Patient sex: M
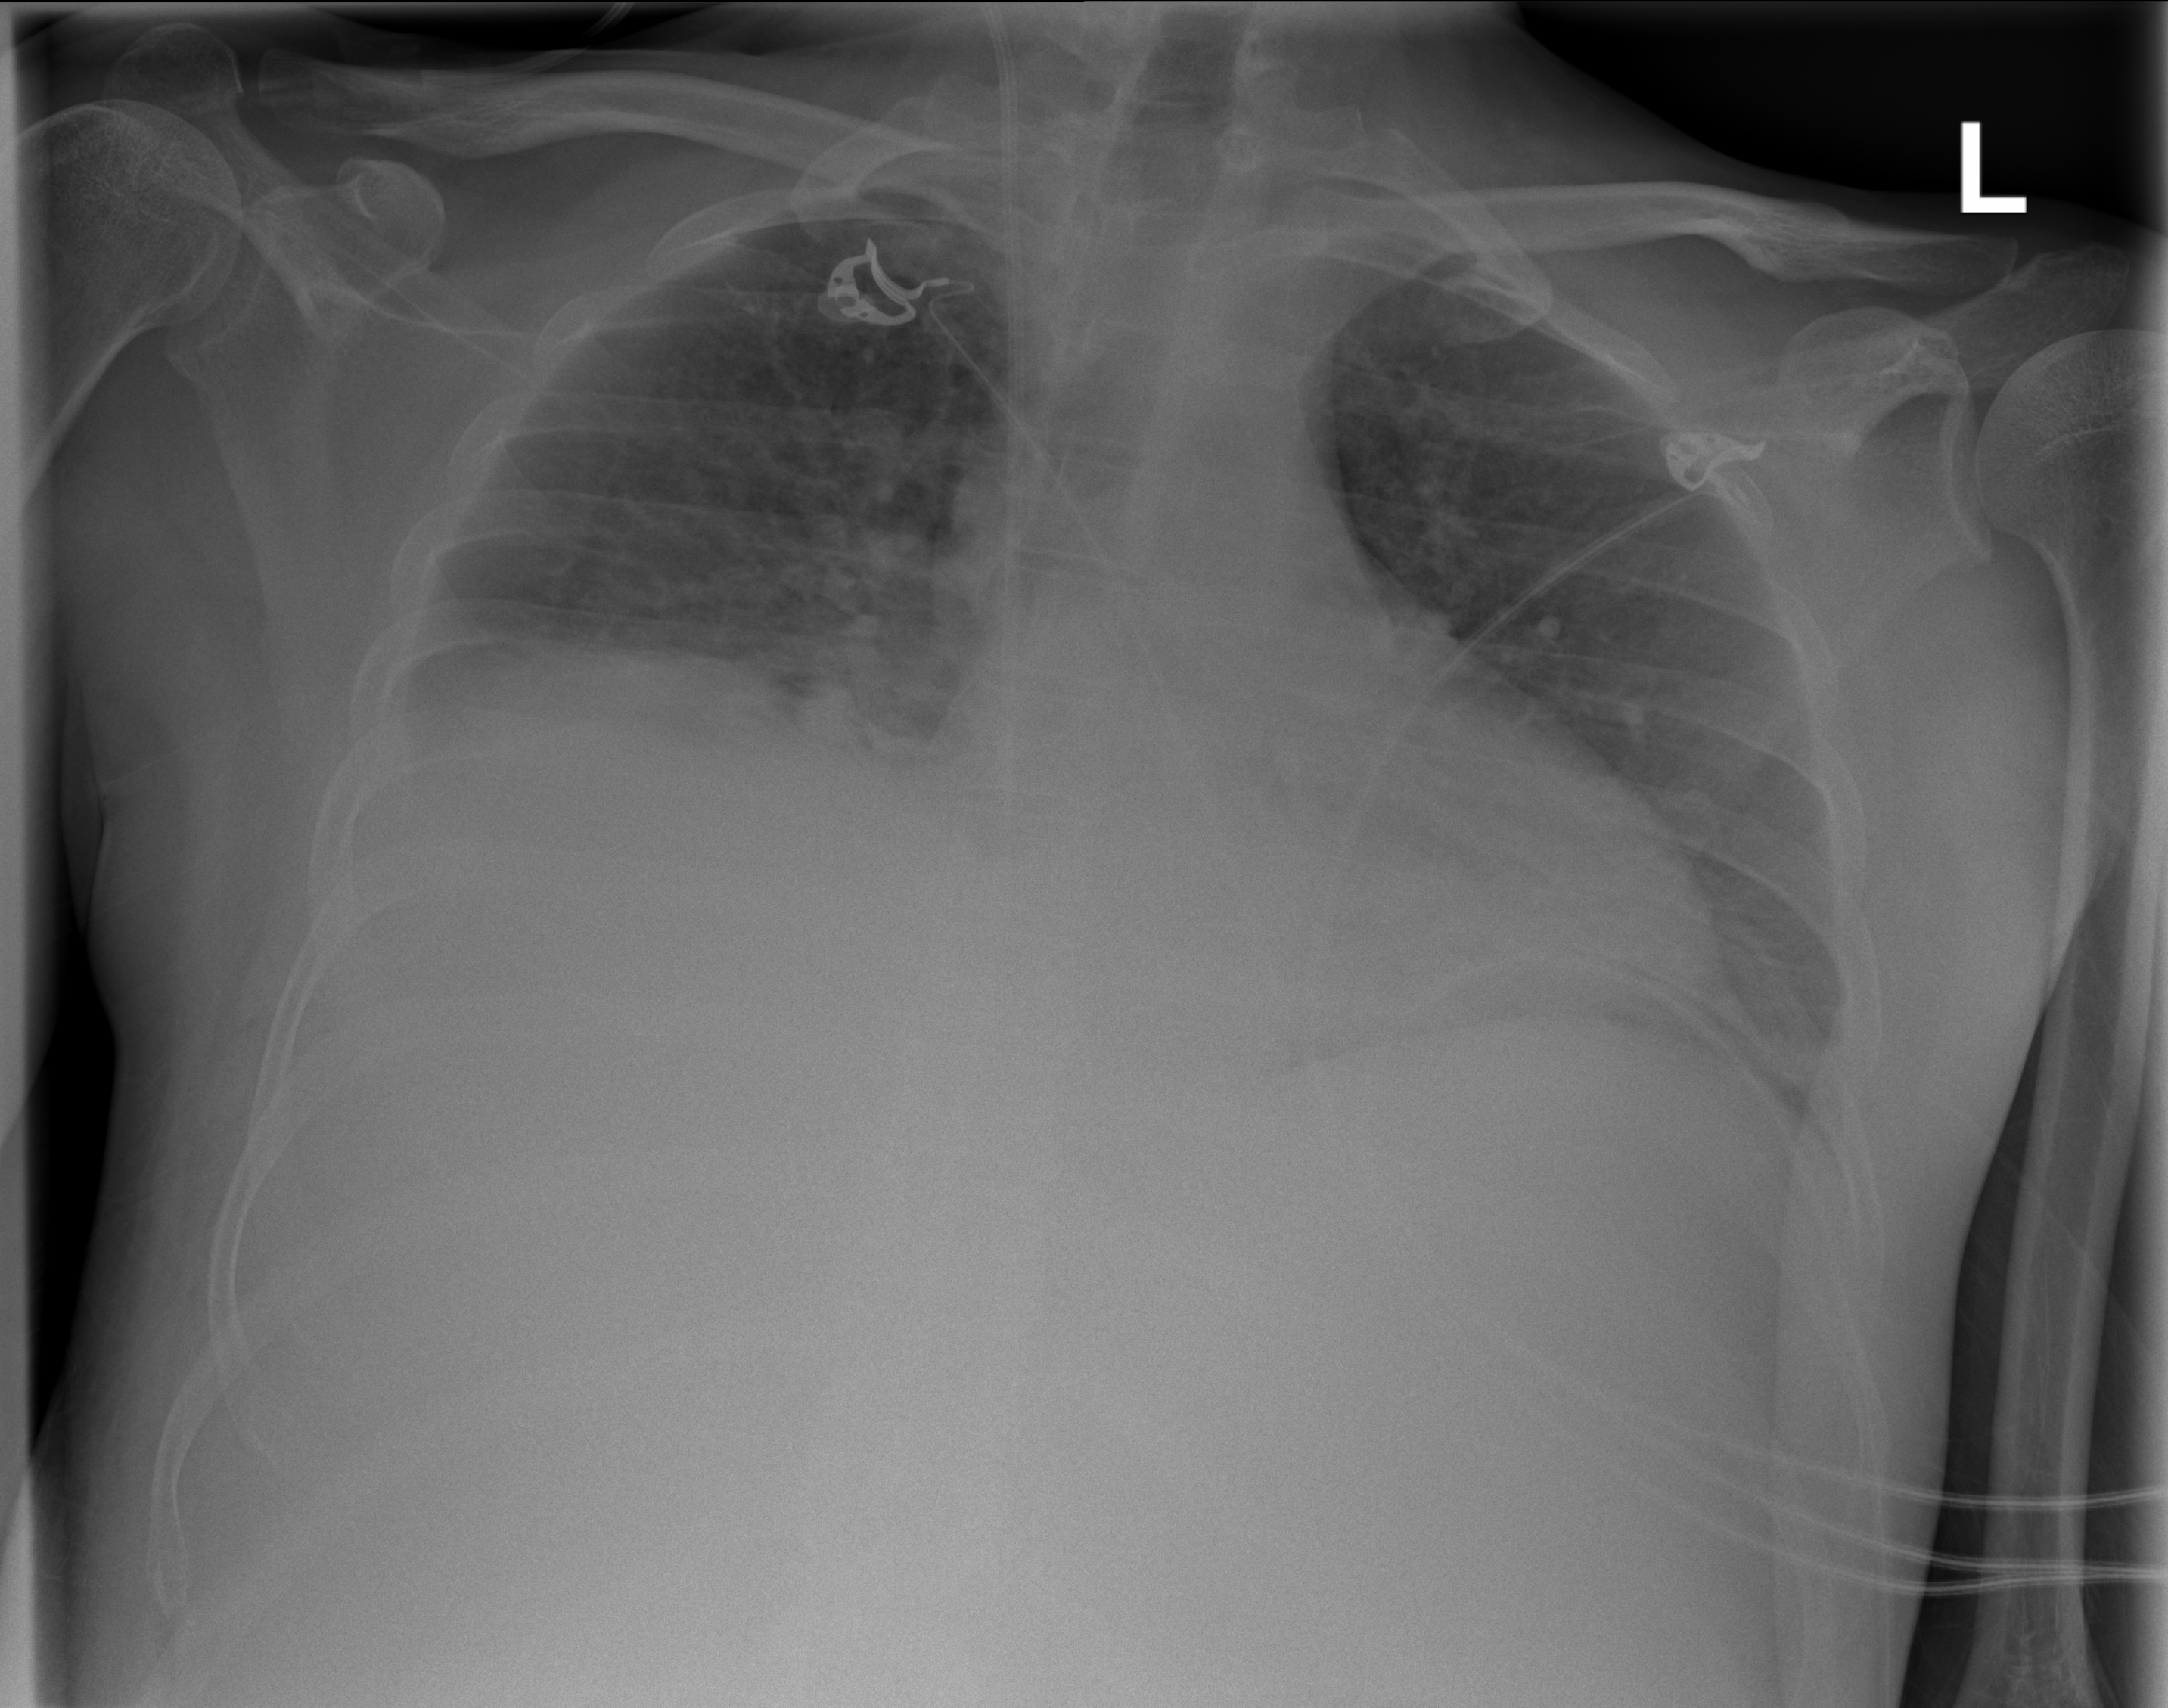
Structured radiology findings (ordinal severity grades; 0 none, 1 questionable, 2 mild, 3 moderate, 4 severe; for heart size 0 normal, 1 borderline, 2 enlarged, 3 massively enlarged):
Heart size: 0
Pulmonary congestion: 0
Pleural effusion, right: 2
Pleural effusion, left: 0
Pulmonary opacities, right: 2
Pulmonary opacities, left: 0
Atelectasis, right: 2
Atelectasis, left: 2